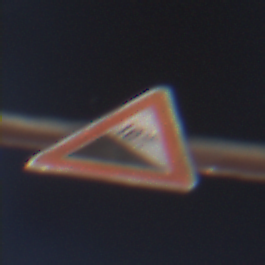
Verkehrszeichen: Gefaelle10
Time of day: Night
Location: Outdoor (Urban)
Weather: PartlyCloudy
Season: NotSpecified
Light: Artificial